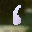
Label: 6